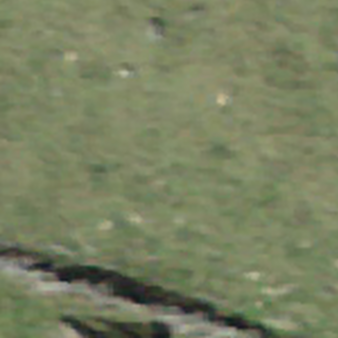
Label: other